Field crop: maize
Growth stage: 2
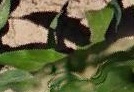
Species: maize